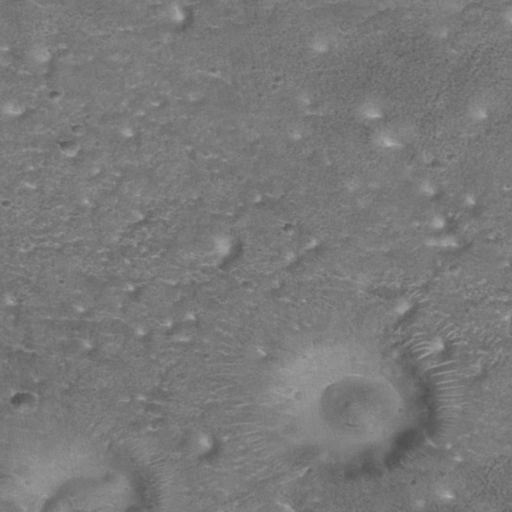
Classes present: Background, Cone